Question: I am now currently coding a plugin for the WordPress admin. It's about custom meta boxes. I would like to create a slideshow plugin, just for learning a lot of coding.
I have created one metabox, that contains an image upload and a text input field.

So on, I can save the fields, so I can upload an image and set an capton to it inside the text field. When I save the post/page inside WordPress it will save the values for me in my database. That's fine!
Now I would like to expand the code, through the user possibility to add and remove fields, like, repeatable field.
As you can see in the image above, I have created the add new slide button, I have also code some javascript for get it work, but this doesn't work correctly.
So my question to you is, what's the best way to create dynamically fields?
I am now using the clone function in javascript, to clone the fields, but only the default row will work.
I've been a few weeks with it and couldn't find a solution so far.
Some code:
This is the <URL> created with PHP
This is the <URL> that I'm using now
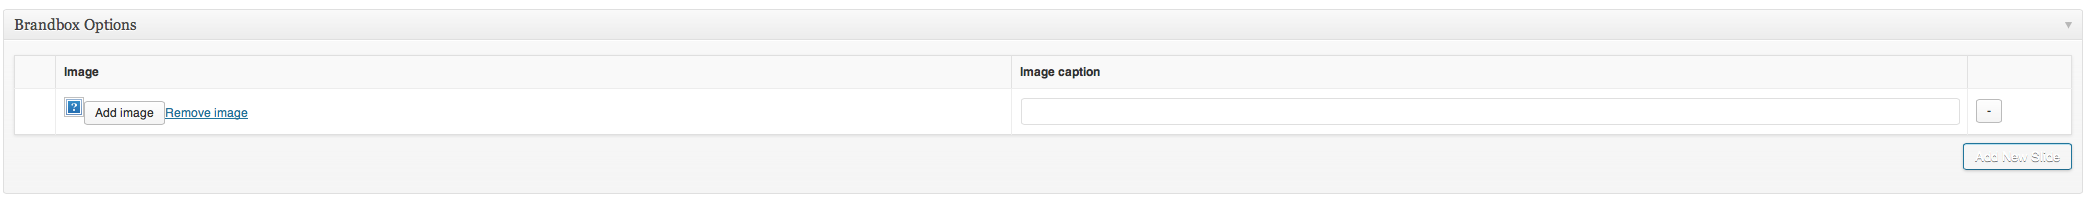
Answer: I've <URL> regarding this topic in WordPress StackExchange.
It is called .
But basically these are the needed resources:
- <URL> - Gist> '''
/**
* Repeatable Custom Fields in a Metabox
* Author: Helen Hou-Sandi
*
* From a bespoke system, so currently not modular - will fix soon
* Note that this particular metadata is saved as one multidimensional array (serialized)
*/
'''
- <URL> - Another Gist example, no description given